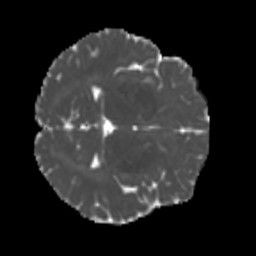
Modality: MD
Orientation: axial
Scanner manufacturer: siemens
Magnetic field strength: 3 T
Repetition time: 4 s
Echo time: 0.0594 s